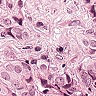
Metastatic tissue present: yes